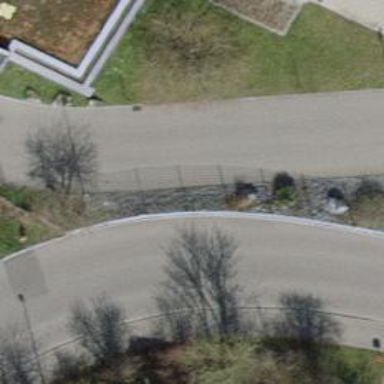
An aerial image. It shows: Fence is in the image.